Question: This is my code to render a JTable and change the color of rows, but it doesn't show a checkbox in column 6, only string (true,false).
Can you provide a solution to fix this?
Thanks in advance.
'''
public class JLabelRenderer extends JLabel implements TableCellRenderer
{
private MyJTable myTable;
/**
* Creates a Custom JLabel Cell Renderer
* @param t your JTable implmentation that holds the Hashtable to inquire for
* rows and colors to paint.
*/
public JLabelRenderer(MyJTable t)
{
this.myTable = t;
}
/**
* Returns the component used for drawing the cell. This method is
* used to configure the renderer appropriately before drawing.
* see TableCellRenderer.getTableCellRendererComponent(...); for more comments on the method
*/
public Component getTableCellRendererComponent(JTable table, Object value, boolean isSelected, boolean hasFocus, int row, int column)
{
setOpaque(true); //JLabel isn't opaque by default
setText(value.toString());
setFont(myTable.getFont());
if(!isSelected)//if the row is not selected then use the custom color
setBackground(myTable.getRowToPaint(row));
else //if the row is selected use the default selection color
setBackground(myTable.getSelectionBackground());
//Foreground could be changed using another Hashtable...
setForeground(myTable.getForeground());
// Since the renderer is a component, return itself
return this;
}
// The following methods override the defaults for performance reasons
public void validate() {}
public void revalidate() {}
protected void firePropertyChange(String propertyName, Object oldValue, Object newValue) {}
public void firePropertyChange(String propertyName, boolean oldValue, boolean newValue) {}
}
'''
This is the table:
'''
import javax.swing.JTable;
import javax.swing.table.*;
import java.util.Hashtable;
import java.awt.Color;
public class MyJTable extends JTable
{
Hashtable rowsToPaint = new Hashtable(1);
/**
* Default Constructor
*/
public MyJTable()
{
super();
}
/**
* Set the TableModel and then render each column with a custom cell renderer
* @param tm TableModel
*/
public void setModel(TableModel tm)
{
super.setModel(tm);
renderColumns(new JLabelRenderer(this));
}
/**
* Add a new entry indicating:
* @param row the row to paint - the first row = 0;
* @param bgColor background color
*/
public void addRowToPaint(int row, Color bgColor)
{
rowsToPaint.put(new Integer(row), bgColor);
this.repaint();// you need to repaint the table for each you put in the hashtable.
}
/**
* Returns the user selected BG Color or default BG Color.
* @param row the row to paint
* @return Color BG Color selected by the user for the row
*/
public Color getRowToPaint(int row)
{
Color bgColor = (Color)rowsToPaint.get(new Integer(row));
return (bgColor != null)?bgColor:getBackground();
}
/**
* Render all columns with the specified cell renderer
* @param cellRender TableCellRenderer
*/
public void renderColumns(TableCellRenderer cellRender)
{
for(int i=0; i<this.getModel().getColumnCount(); i++)
{
renderColumn(this.getColumnModel().getColumn(i), cellRender);
}
}
/**
* Render a TableColumn with the sepecified Cell Renderer
* @param col TableColumn
* @param cellRender TableCellRenderer
*/
public void renderColumn(TableColumn col, TableCellRenderer cellRender)
{
try{
col.setCellRenderer(cellRender);
}catch(Exception e){System.err.println("Error rendering column: [HeaderValue]: "+col.getHeaderValue().toString()+" [Identifier]: "+col.getIdentifier().toString());}
}
}
'''
here is my screen

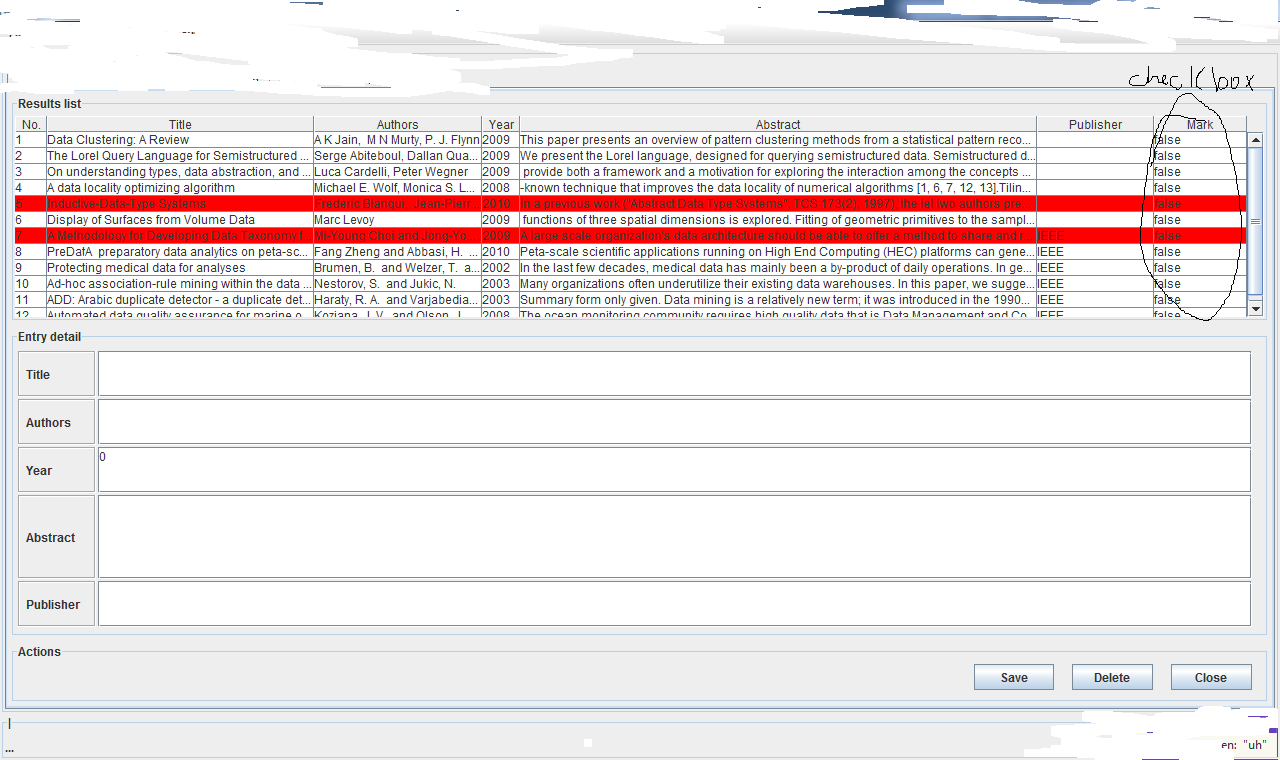
Answer: As you probably know, JTable will render boolean values as checkboxes for you. I suppose that your problem is that, out of the box, you cannot set custom background color per row based on specific criteria in your data. You can create a new 'TableCellRenderer' for your 'boolean' column.
You have a couple options:
1. you can put a test in your current renderer to determine whether the value passed in is boolean or not, and if so, configure a JCheckbox instance to be returned. This could effect what you want, but you would need to be careful, as your renderer is called often and if you create one-off JCheckboxes, it could cause a lot of churn.
2. alternatively, you could create a new TableCellRenderer that extends JCheckbox (just as your current one extends JLabel. You would want to refactor your current coloring logic such that it could be shared between the two renderers. Finally, you would want to associate this renderer with your column. You can either do this by setting it as the default renderer on the table for a certain Class (myTable.setDefaultRenderer(Class, TableCellRenderer)), or setting it as the renderer for a specific column (myTable.getColumnModel().getColumn(int).setCellRenderer(TableCellRenderer))